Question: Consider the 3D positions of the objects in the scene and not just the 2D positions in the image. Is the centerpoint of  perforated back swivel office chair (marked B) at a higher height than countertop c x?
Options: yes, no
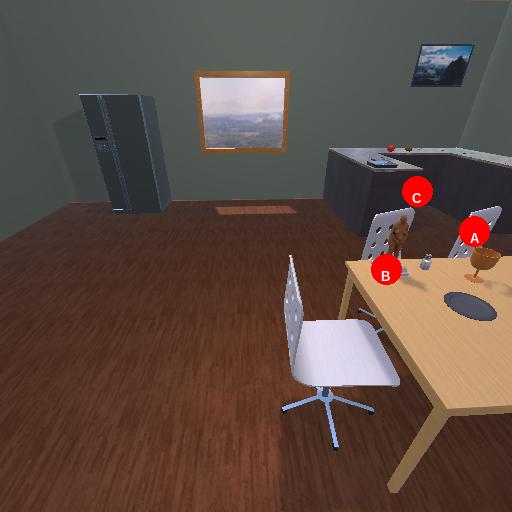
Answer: yes